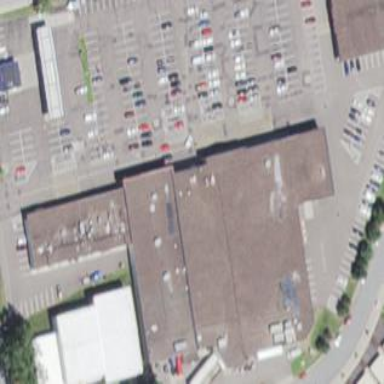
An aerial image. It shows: Flat-roofed retail building.